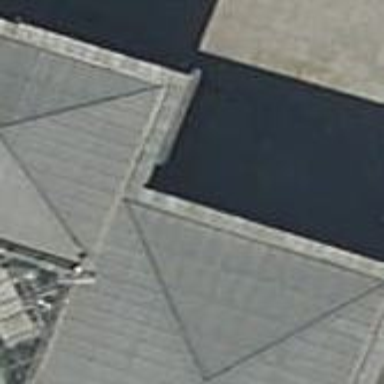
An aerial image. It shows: Building with skillion roof made of metal sheet.